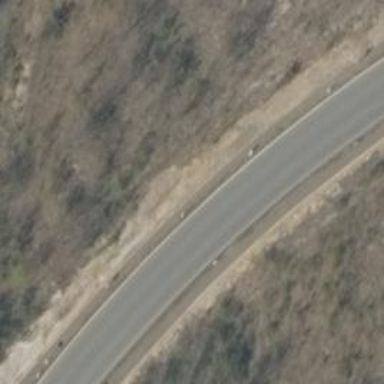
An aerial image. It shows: Unclassified road with asphalt surface.